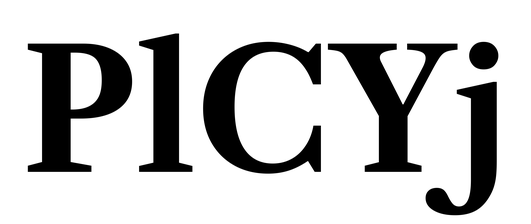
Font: LibreCaslonText_Bold